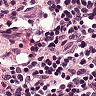
Metastatic tissue present: no